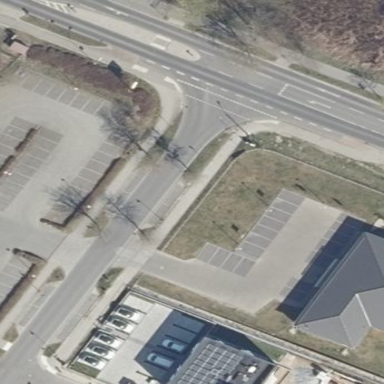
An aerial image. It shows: Paved parking area.